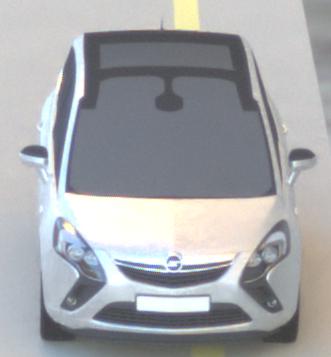
Make: Opel
Model: Zafira Tourer 1.8
Detailed model: Zafira (C) Tourer
Model produced from: 2012/01
Model produced until: 2015/06
Doors: 5
Color: white
Road condition: dry road
Daytime: sunrise or sunset
Contrast: medium contrast